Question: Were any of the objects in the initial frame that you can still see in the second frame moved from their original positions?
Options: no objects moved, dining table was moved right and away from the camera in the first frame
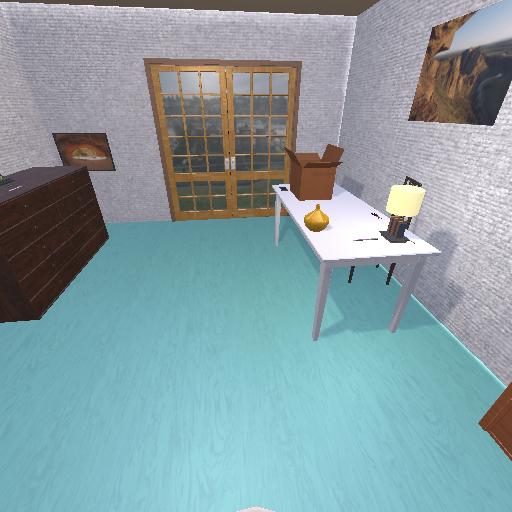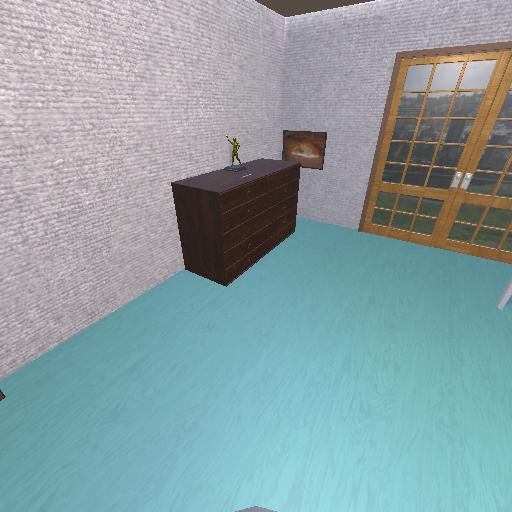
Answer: no objects moved